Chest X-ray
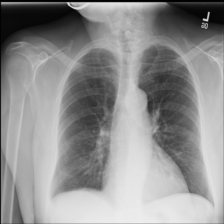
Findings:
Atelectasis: positive
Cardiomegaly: negative
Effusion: negative
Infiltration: negative
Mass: negative
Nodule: negative
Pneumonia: negative
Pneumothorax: negative
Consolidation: negative
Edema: negative
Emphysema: negative
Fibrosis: negative
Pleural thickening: negative
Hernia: negative